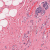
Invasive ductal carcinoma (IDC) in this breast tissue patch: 0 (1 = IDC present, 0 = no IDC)